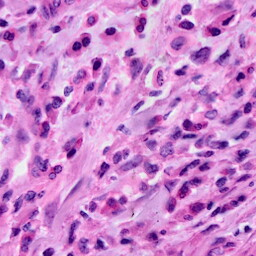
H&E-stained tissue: Cervix